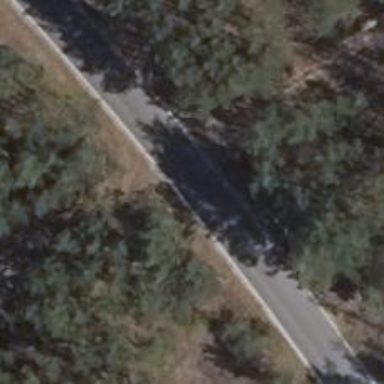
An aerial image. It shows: Unclassified road with paved surface.